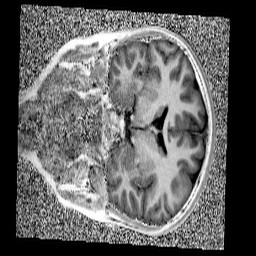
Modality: UNIT1
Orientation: coronal
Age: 10
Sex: female
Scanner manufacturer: siemens
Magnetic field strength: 3 T
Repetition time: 4 s
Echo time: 0.00299 s